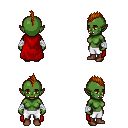
a pixel art fantasy rpg character, female body template, orc, green skin, red cape, white pants, brunette mohawk hairstyle, white cloth bandages, brown shoes, four views (front, back, left, right), 2x2 character sprite sheet, small pixel art, hard edges, no anti-aliasing